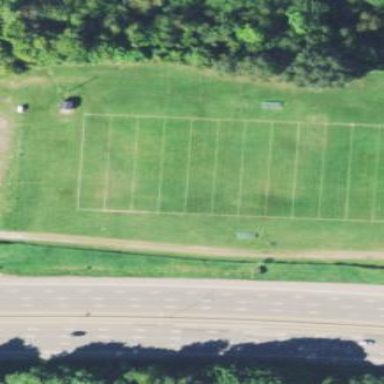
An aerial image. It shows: Soccer pitch for leisure land activities.